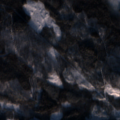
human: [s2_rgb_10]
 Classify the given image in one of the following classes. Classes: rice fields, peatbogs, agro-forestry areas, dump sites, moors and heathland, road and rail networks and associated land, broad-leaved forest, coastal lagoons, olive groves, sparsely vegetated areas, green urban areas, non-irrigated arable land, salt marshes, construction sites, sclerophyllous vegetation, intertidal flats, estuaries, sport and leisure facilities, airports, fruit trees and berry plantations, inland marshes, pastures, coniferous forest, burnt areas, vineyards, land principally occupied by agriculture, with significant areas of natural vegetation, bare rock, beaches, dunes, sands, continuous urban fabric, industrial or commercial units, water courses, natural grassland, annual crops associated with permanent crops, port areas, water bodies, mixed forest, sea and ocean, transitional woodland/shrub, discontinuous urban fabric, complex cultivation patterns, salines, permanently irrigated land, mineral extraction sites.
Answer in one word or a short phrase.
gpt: broad-leaved forest, coniferous forest, mixed forest